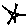
Label: star